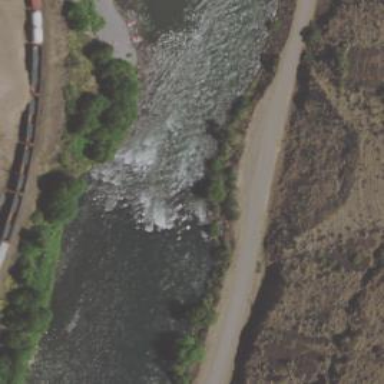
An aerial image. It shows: Rapid in whitewater.